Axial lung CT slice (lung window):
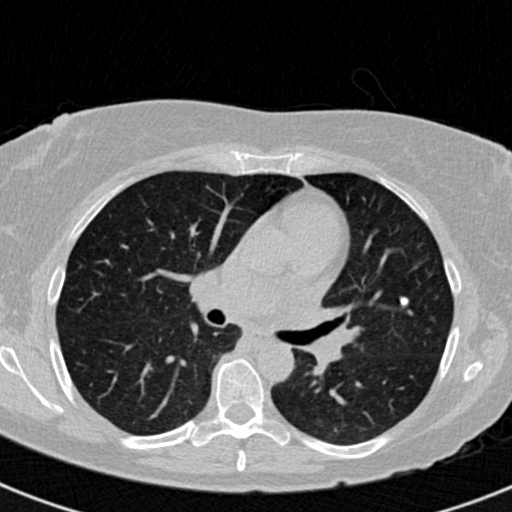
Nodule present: no